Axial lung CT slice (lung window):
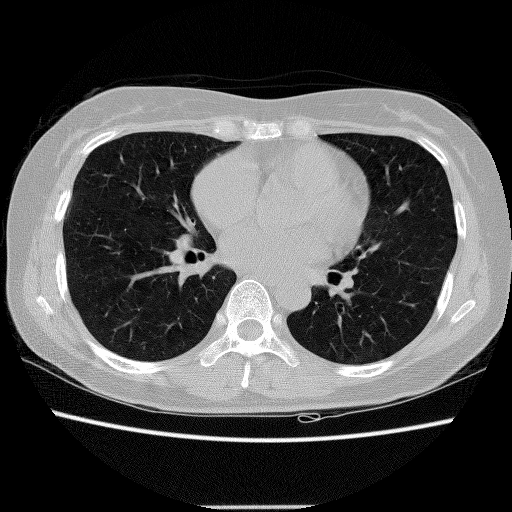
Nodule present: no